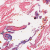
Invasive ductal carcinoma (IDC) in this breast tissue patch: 0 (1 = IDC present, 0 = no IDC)